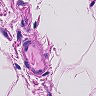
Metastatic tissue present: no